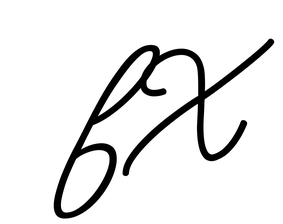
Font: MeowScript-Regular